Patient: sex M, age 37
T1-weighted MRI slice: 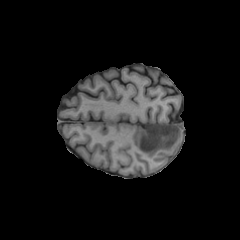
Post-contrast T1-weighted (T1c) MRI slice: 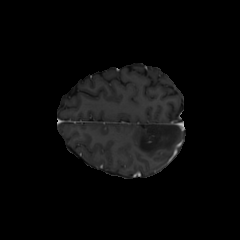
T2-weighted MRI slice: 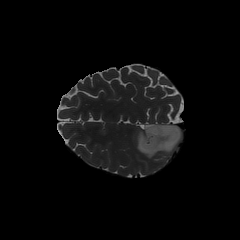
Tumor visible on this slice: yes
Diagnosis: Astrocytoma, IDH-mutant
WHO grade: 2